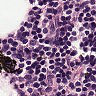
Metastatic tissue present: no